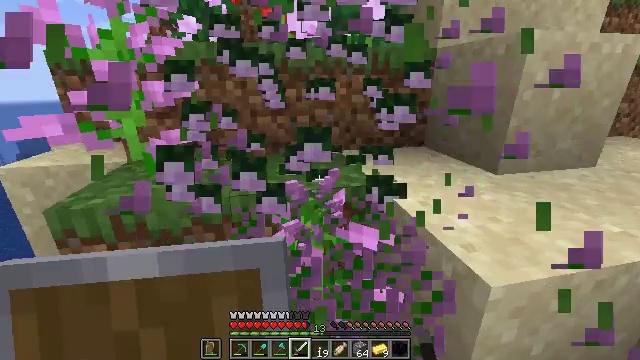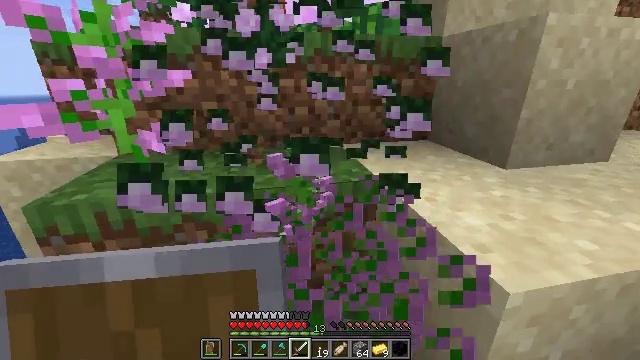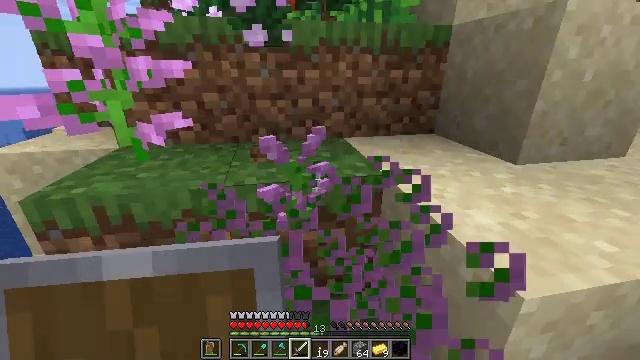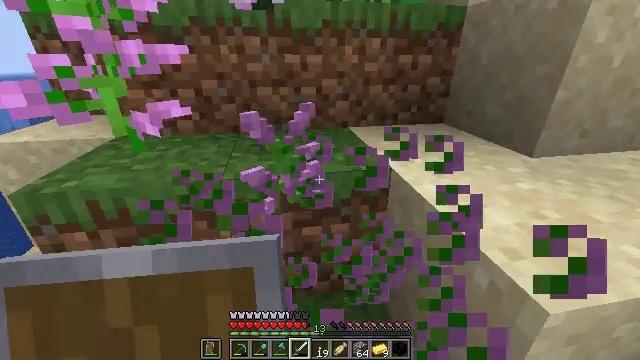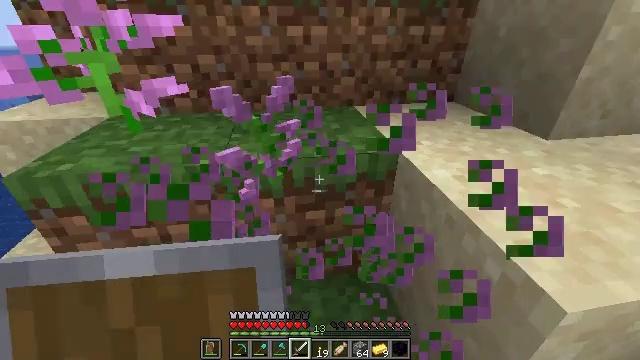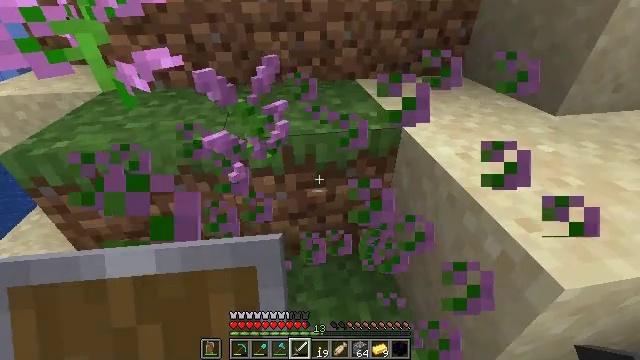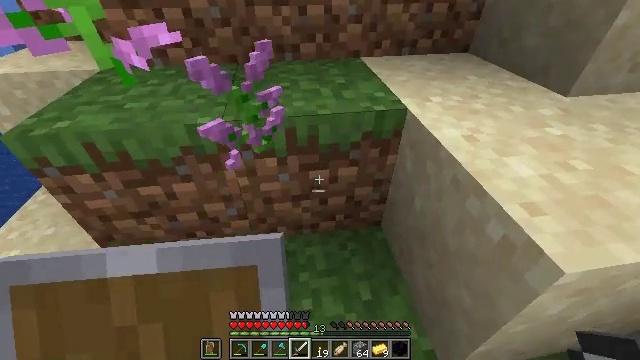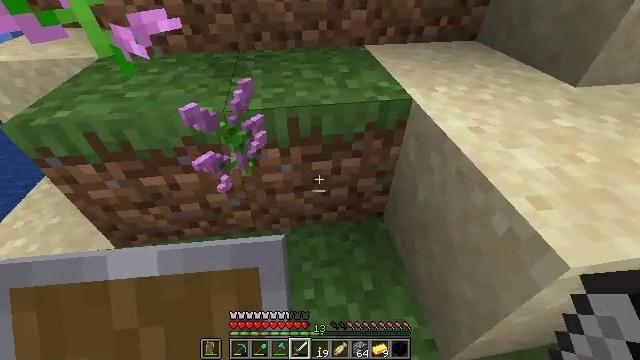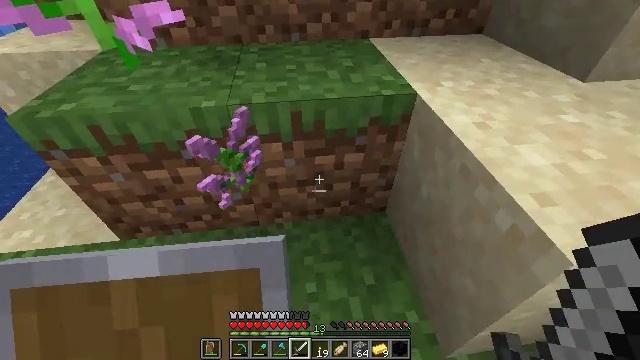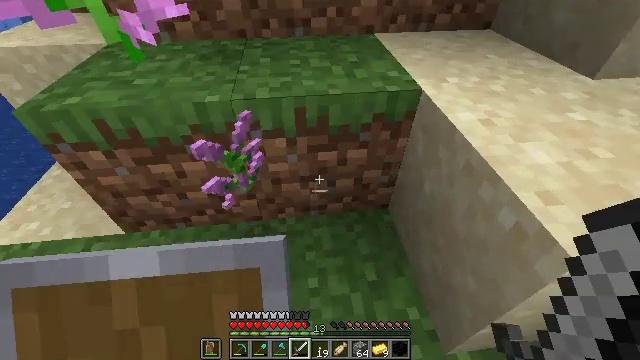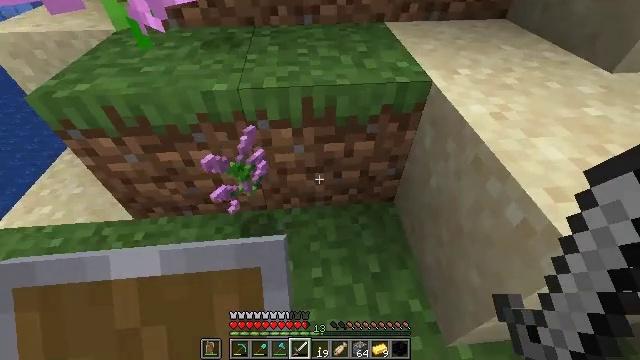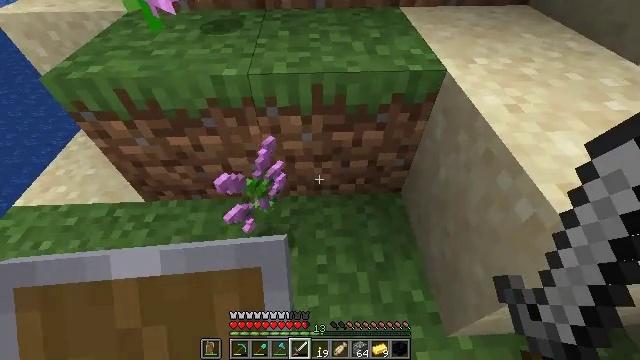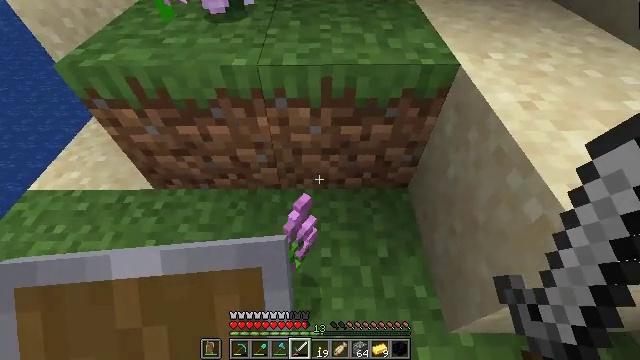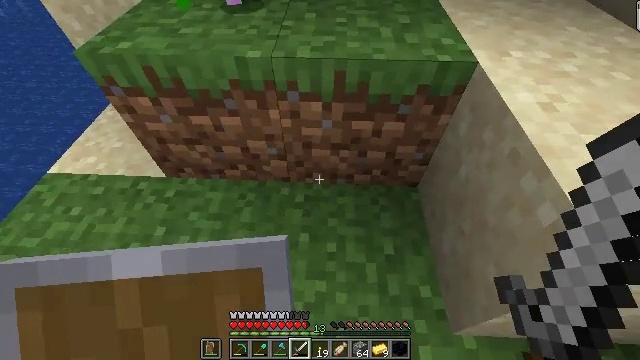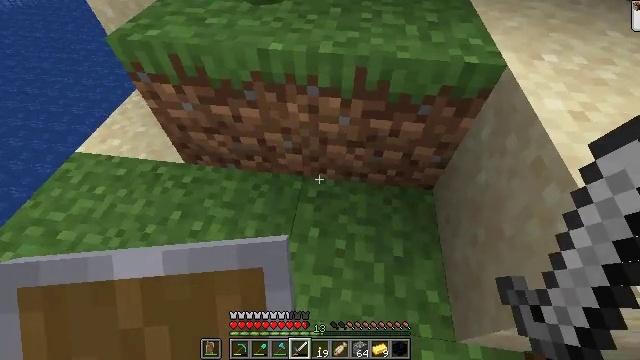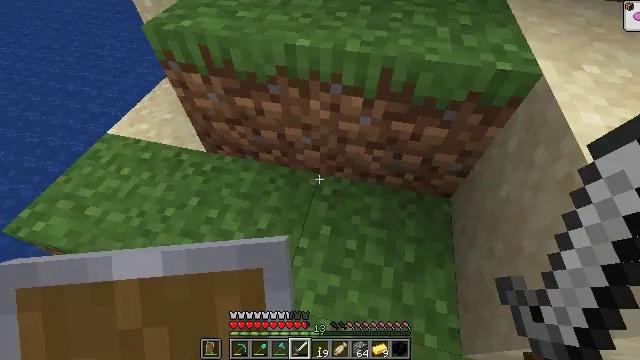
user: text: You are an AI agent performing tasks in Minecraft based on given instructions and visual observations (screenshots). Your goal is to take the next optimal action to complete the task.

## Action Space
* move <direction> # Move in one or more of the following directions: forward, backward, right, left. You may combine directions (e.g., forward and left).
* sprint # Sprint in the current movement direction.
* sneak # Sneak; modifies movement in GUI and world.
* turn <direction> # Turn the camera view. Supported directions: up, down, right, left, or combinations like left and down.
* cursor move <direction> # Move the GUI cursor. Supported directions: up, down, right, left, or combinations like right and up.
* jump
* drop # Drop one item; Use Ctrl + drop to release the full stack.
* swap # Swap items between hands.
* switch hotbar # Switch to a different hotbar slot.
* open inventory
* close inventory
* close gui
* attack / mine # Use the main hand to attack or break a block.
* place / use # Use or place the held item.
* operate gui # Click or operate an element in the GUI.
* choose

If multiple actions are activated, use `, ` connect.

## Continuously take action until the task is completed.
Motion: motion action
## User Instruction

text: Break the lilac plant.
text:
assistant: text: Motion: turn down
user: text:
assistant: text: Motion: turn down
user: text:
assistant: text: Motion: turn down
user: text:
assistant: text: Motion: turn down
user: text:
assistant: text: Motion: turn down
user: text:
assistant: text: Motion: turn down
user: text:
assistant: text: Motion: turn down
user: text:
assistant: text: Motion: turn down
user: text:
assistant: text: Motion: no_op
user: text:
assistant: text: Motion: turn left and down
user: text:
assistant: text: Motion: turn left and down
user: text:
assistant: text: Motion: turn left and down
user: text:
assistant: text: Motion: turn left and down
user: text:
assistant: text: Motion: turn left
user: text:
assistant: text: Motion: turn left
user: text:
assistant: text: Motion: turn left
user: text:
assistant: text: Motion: no_op
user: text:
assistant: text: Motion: turn up
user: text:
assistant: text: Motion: turn up
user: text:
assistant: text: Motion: move forward, turn up
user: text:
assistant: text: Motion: move forward, turn right and up
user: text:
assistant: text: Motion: move forward and move left, turn right and up
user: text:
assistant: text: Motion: move forward and move left, turn right and up
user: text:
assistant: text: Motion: move forward and move left, turn right and up
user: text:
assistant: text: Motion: move left, turn right and up
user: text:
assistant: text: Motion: no_op
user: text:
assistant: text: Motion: no_op
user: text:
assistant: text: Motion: no_op
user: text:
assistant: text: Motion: attack / mine
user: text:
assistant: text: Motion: attack / mine